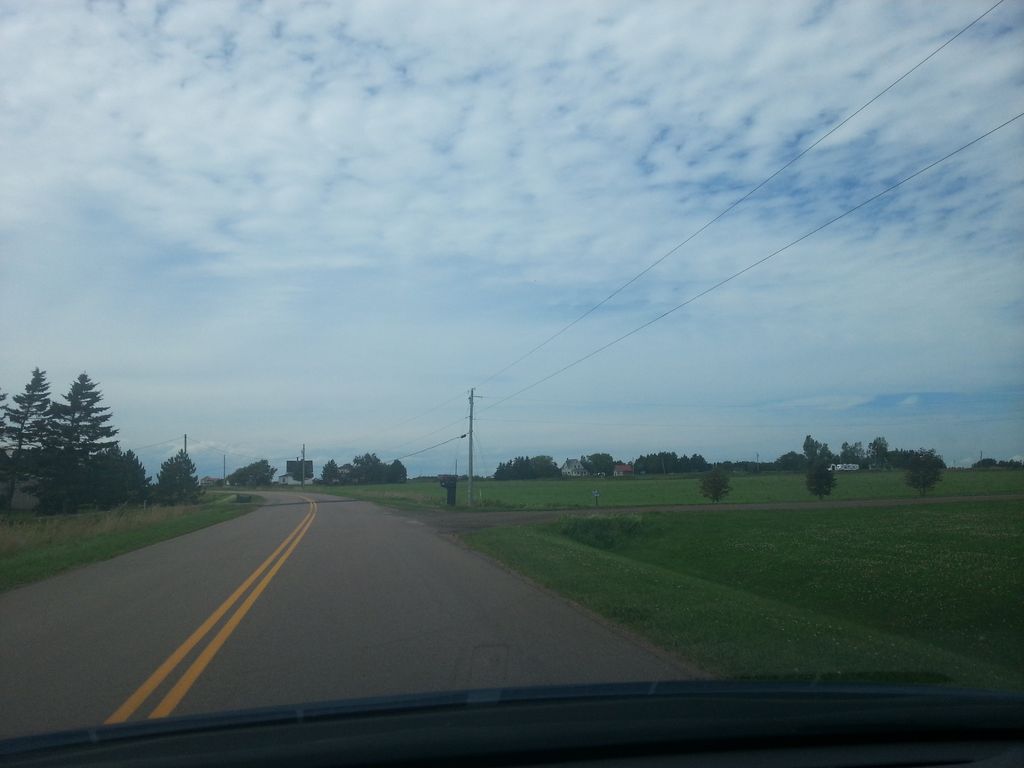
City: charlottetown